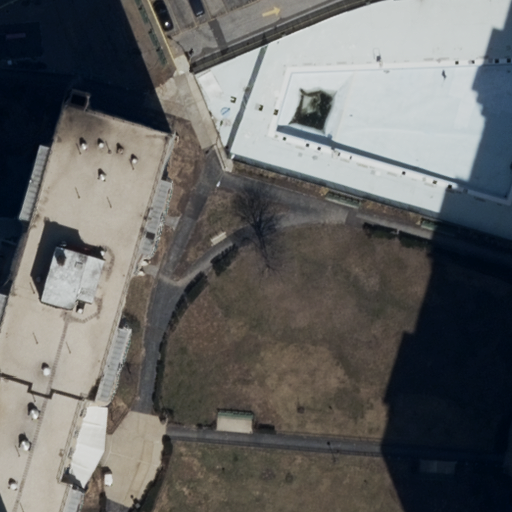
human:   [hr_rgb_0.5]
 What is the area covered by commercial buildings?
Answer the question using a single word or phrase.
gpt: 0m2

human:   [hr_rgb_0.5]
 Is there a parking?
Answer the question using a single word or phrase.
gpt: yes

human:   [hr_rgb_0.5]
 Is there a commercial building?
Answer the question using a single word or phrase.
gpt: no

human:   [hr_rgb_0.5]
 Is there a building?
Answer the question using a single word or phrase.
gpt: yes

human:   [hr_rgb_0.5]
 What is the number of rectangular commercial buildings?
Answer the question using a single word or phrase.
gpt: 0

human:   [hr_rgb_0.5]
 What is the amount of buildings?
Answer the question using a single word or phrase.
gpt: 2

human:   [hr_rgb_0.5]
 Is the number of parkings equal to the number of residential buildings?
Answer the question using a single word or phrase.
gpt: no

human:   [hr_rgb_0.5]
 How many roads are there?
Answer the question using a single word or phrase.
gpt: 4

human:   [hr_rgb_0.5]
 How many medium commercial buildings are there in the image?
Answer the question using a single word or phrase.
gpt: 0

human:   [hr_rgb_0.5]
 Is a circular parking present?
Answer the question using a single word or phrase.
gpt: no

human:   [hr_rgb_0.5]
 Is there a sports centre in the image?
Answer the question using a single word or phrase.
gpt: yes

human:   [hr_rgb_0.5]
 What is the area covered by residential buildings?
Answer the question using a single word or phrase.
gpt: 1581m2

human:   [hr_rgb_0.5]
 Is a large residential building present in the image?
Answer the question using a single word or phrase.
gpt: yes

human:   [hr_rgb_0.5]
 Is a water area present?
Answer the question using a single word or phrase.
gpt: yes

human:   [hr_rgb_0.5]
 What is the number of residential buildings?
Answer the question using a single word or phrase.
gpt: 2

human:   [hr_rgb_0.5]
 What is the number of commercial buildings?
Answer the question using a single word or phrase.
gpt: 0

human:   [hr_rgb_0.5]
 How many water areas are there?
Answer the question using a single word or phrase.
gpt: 1

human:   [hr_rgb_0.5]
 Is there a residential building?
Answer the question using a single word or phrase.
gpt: yes

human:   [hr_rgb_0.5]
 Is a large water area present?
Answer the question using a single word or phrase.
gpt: yes

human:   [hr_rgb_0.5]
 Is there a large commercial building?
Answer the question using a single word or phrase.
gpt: no

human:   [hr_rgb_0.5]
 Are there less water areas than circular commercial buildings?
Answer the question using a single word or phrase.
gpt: no

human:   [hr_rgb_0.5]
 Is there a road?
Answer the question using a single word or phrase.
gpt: yes

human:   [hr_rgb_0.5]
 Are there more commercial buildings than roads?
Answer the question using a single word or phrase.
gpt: no

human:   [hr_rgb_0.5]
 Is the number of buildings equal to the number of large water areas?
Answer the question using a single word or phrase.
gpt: no

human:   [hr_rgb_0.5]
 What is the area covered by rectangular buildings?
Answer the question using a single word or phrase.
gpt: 243m2

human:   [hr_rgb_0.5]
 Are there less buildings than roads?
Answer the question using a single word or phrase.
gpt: yes

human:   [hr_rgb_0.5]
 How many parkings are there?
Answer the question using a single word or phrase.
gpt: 1

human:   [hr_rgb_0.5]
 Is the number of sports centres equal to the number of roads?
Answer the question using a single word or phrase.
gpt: no

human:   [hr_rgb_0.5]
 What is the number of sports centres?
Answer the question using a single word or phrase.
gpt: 1

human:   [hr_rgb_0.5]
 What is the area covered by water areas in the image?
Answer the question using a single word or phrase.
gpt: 939m2

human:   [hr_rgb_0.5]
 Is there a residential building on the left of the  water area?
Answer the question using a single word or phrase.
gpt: yes

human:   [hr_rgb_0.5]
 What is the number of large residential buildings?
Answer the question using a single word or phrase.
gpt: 1

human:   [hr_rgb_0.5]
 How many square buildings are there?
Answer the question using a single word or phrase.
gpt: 0

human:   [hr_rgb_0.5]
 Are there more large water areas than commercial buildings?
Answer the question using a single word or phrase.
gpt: yes

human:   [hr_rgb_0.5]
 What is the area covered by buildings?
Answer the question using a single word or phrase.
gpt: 1581m2

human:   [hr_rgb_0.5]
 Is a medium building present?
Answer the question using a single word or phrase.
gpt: yes

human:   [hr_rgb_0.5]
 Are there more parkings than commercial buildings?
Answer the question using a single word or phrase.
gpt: yes

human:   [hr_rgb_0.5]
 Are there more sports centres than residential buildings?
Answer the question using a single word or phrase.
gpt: no

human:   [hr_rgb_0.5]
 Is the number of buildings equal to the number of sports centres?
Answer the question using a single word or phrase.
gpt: no

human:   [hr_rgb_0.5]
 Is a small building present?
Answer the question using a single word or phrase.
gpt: no

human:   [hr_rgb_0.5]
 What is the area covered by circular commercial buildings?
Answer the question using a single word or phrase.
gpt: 0m2

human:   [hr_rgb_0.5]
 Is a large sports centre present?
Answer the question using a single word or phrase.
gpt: yes

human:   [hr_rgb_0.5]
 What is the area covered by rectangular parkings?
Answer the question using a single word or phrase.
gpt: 525m2

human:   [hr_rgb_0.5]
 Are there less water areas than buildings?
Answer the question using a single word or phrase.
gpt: yes

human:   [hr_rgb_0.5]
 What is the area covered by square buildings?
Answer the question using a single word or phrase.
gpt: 0m2

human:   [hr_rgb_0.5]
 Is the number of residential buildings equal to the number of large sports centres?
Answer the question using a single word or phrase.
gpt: no

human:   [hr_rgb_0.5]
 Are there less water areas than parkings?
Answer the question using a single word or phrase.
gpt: no

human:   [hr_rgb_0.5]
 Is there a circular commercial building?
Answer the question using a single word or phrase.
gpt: no

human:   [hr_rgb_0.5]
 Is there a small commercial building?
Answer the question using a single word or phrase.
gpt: no

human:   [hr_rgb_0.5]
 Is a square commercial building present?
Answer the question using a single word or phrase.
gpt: no

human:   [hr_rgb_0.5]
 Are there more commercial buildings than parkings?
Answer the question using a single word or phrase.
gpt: no

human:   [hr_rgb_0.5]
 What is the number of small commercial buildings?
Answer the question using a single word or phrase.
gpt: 0

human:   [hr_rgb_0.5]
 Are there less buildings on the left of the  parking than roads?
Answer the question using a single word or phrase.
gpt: yes

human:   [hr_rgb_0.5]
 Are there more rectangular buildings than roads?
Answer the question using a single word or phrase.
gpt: no

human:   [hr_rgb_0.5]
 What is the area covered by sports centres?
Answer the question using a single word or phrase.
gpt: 1994m2

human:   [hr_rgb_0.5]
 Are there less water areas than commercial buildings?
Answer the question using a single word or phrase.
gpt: no

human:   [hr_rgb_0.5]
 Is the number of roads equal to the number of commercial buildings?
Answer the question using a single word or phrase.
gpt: no

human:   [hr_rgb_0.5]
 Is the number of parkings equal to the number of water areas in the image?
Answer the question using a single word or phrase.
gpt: yes

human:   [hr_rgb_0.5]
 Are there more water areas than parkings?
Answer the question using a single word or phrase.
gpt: no

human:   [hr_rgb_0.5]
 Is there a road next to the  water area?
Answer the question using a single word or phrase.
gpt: yes

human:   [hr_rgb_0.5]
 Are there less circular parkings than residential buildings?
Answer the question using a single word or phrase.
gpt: yes

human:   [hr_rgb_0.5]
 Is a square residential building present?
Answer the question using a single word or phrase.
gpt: no

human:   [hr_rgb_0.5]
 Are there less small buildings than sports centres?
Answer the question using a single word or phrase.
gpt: yes

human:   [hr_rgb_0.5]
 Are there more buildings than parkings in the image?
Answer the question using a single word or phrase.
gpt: yes